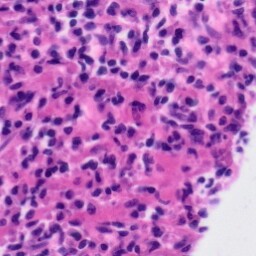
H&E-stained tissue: Tonsil